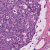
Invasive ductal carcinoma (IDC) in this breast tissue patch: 0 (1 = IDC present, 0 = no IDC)